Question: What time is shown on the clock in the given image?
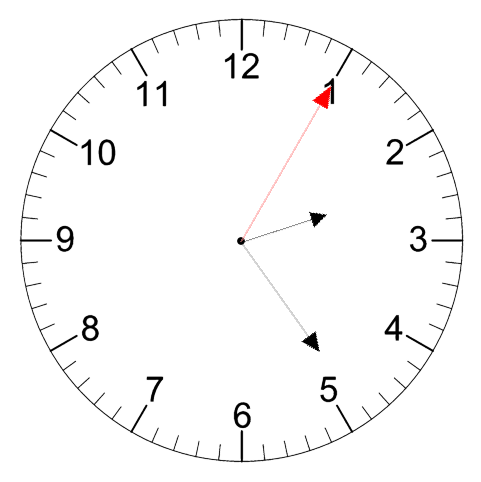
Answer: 02:24:05